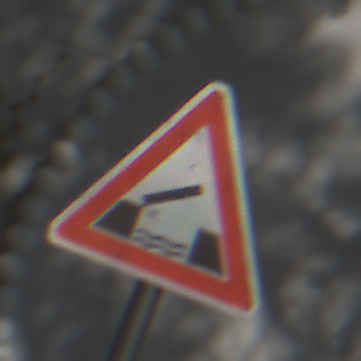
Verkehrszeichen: BeweglicheBruecke
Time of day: Midday
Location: Outdoor (Suburban)
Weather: Clear
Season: NotSpecified
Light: Natural